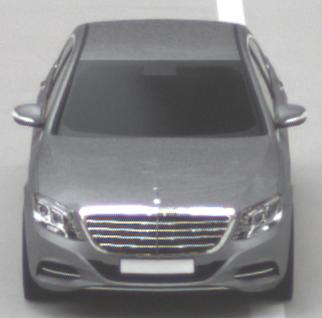
Make: Mercedes-Benz
Model: S 400 HYBRID
Detailed model: S-Class (222) Limousine
Model produced from: 2013/05
Model produced until: 2015/04
Doors: 4
Color: gray
Road condition: dry road
Daytime: morning or afternoon
Contrast: low contrast